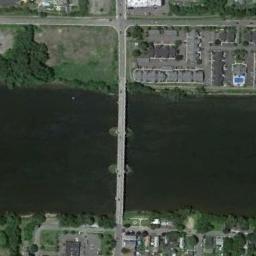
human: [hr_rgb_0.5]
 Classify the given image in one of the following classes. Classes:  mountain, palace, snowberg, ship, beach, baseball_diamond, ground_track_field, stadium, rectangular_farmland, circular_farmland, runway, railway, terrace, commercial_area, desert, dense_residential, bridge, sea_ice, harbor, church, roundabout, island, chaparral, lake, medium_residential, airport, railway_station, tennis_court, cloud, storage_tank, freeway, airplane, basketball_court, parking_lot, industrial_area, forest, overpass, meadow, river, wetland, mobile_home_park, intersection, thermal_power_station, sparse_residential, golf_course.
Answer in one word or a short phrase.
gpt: bridge